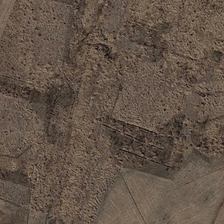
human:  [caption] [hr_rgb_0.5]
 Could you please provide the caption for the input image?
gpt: it is a piece of khaki irregular bareland .

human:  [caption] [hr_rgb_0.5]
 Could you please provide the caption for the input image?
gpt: the bareland is on the side of the land .

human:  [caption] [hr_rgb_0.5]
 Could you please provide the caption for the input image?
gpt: a lot of broken stone and waste are in the bareland .

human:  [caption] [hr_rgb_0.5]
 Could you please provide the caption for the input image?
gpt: it is a piece of khaki irregular bareland .

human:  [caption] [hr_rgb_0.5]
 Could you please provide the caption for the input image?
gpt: a lot of broken stone and waste are in the bareland .